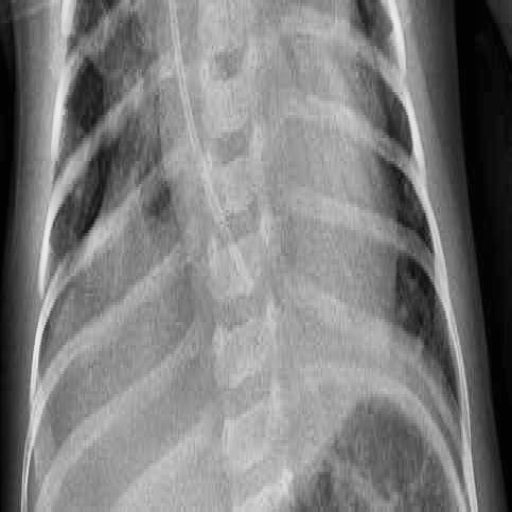
Finding: PNEUMONIA